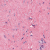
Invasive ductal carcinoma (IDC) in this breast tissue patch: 0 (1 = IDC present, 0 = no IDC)